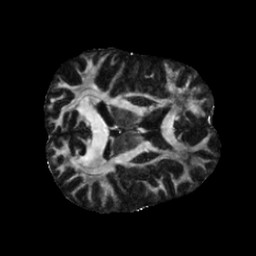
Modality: FA
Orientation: axial
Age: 30
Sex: male
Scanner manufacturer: siemens
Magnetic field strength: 6.98 T
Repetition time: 7.776 s
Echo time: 0.076 s